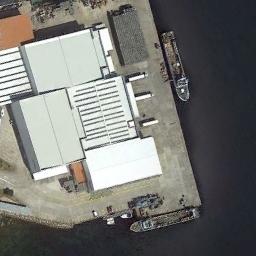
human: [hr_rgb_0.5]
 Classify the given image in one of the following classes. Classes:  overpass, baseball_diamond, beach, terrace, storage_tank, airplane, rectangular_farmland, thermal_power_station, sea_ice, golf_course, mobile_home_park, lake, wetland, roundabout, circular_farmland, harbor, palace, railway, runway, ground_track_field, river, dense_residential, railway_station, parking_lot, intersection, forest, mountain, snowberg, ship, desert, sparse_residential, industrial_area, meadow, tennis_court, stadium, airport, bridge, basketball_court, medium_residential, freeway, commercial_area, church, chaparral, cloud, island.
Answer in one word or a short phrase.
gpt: ship